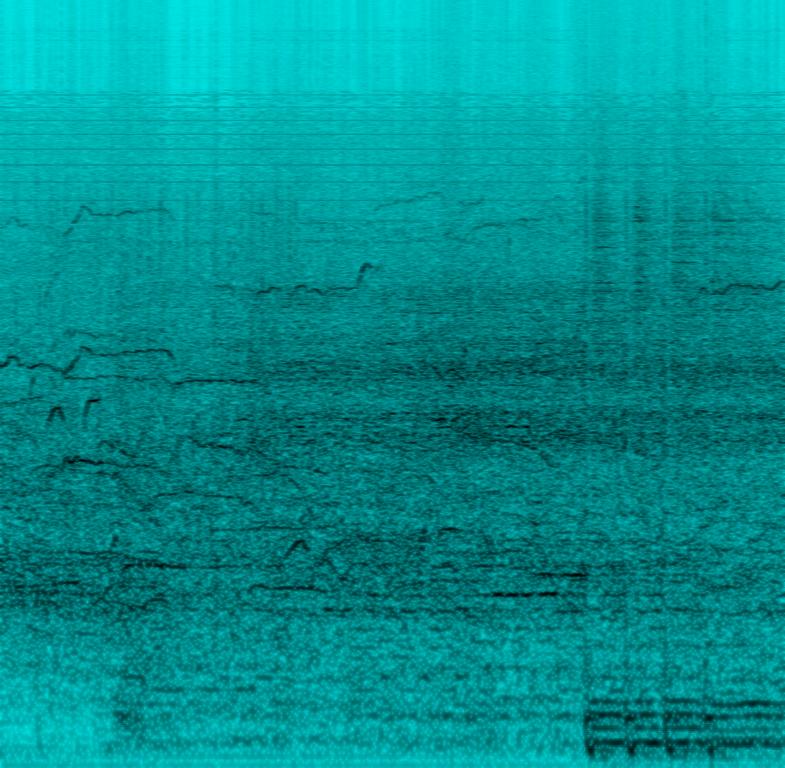
This is the live recording of a heavy metal music piece. The male vocalist in the lead has a powerful wide-ranged vocal. There is an overdriven electric guitar that is playing a repeated riff with a bass guitar supporting it in the background. The rhythm is provided by a loud, fast-paced metal beat on the acoustic drums. The atmosphere is hard-hitting and energetic. The piece could be playing in the background of a rock/metal bar.